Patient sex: F
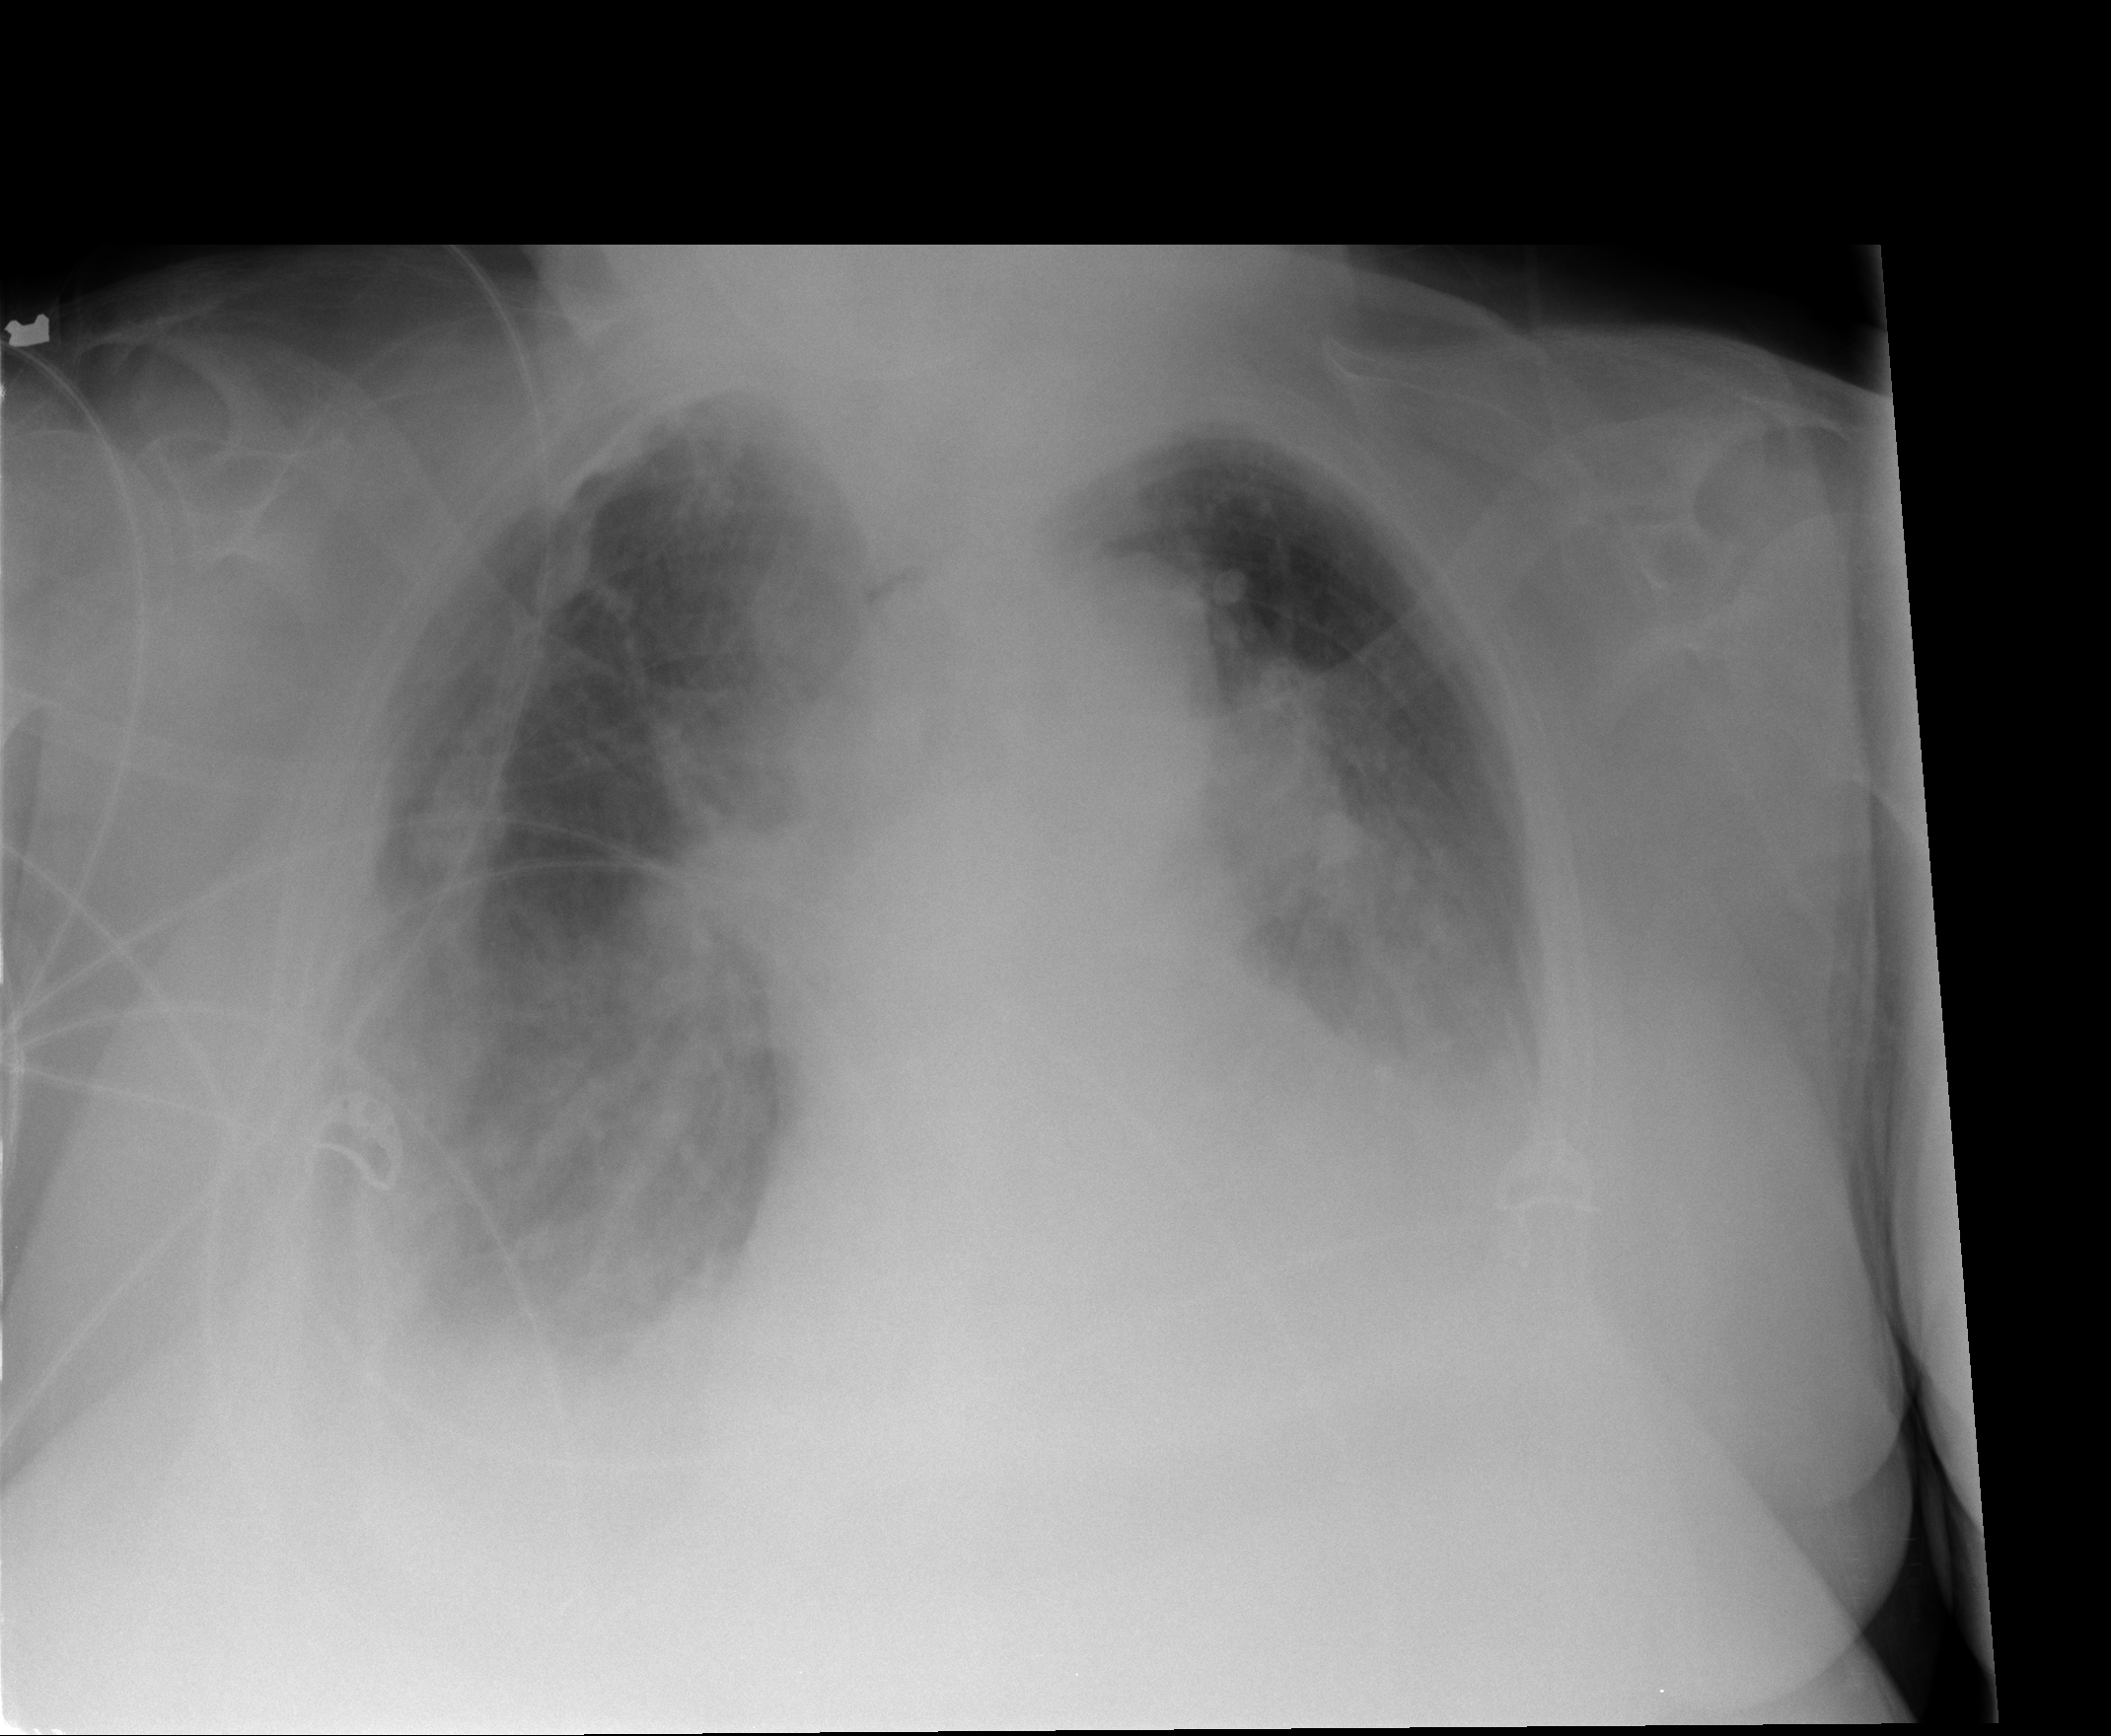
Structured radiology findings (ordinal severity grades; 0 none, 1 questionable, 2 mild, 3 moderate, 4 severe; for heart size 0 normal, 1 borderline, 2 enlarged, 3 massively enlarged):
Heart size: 2
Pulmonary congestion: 3
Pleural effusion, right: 2
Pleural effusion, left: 2
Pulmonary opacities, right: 3
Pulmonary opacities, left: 3
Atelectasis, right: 3
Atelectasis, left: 3